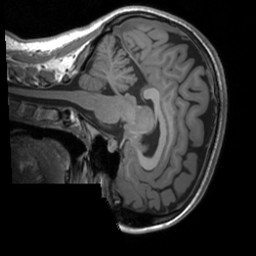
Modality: T1w
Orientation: sagittal
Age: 21
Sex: female
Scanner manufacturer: siemens
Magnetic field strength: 3 T
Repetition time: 1.9 s
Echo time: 0.00226 s